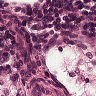
Metastatic tissue present: no